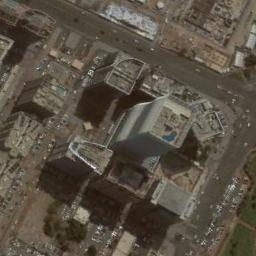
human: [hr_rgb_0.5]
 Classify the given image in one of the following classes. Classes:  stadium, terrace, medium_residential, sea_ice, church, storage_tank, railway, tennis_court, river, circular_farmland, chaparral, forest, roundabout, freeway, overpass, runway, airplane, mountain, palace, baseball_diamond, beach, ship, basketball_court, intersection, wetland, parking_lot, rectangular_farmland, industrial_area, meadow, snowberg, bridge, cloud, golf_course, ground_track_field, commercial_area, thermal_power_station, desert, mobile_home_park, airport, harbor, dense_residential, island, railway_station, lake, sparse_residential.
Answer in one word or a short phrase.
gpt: commercial_area